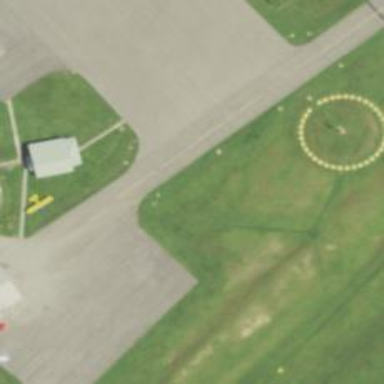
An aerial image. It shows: Taxiway at the airport with asphalt surface.